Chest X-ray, PA view. Patient: 22 years old, sex F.
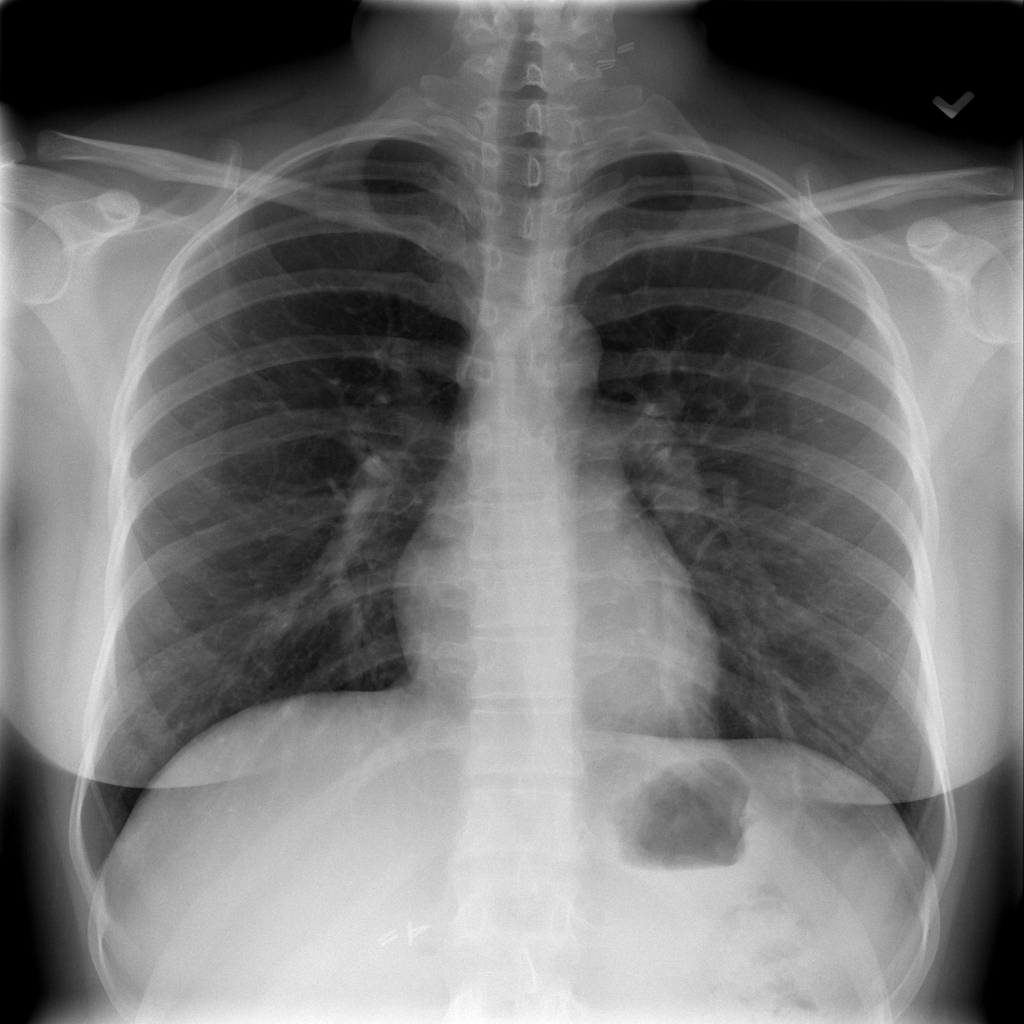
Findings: No Finding